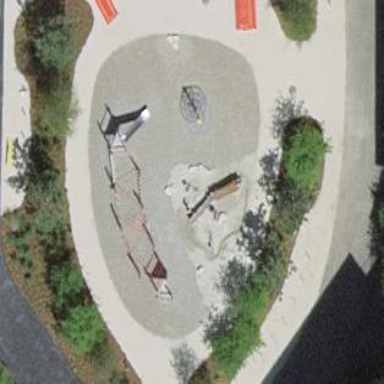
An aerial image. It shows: Playground area for leisure activities on the land.